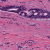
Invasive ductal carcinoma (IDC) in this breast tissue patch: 1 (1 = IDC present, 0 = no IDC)